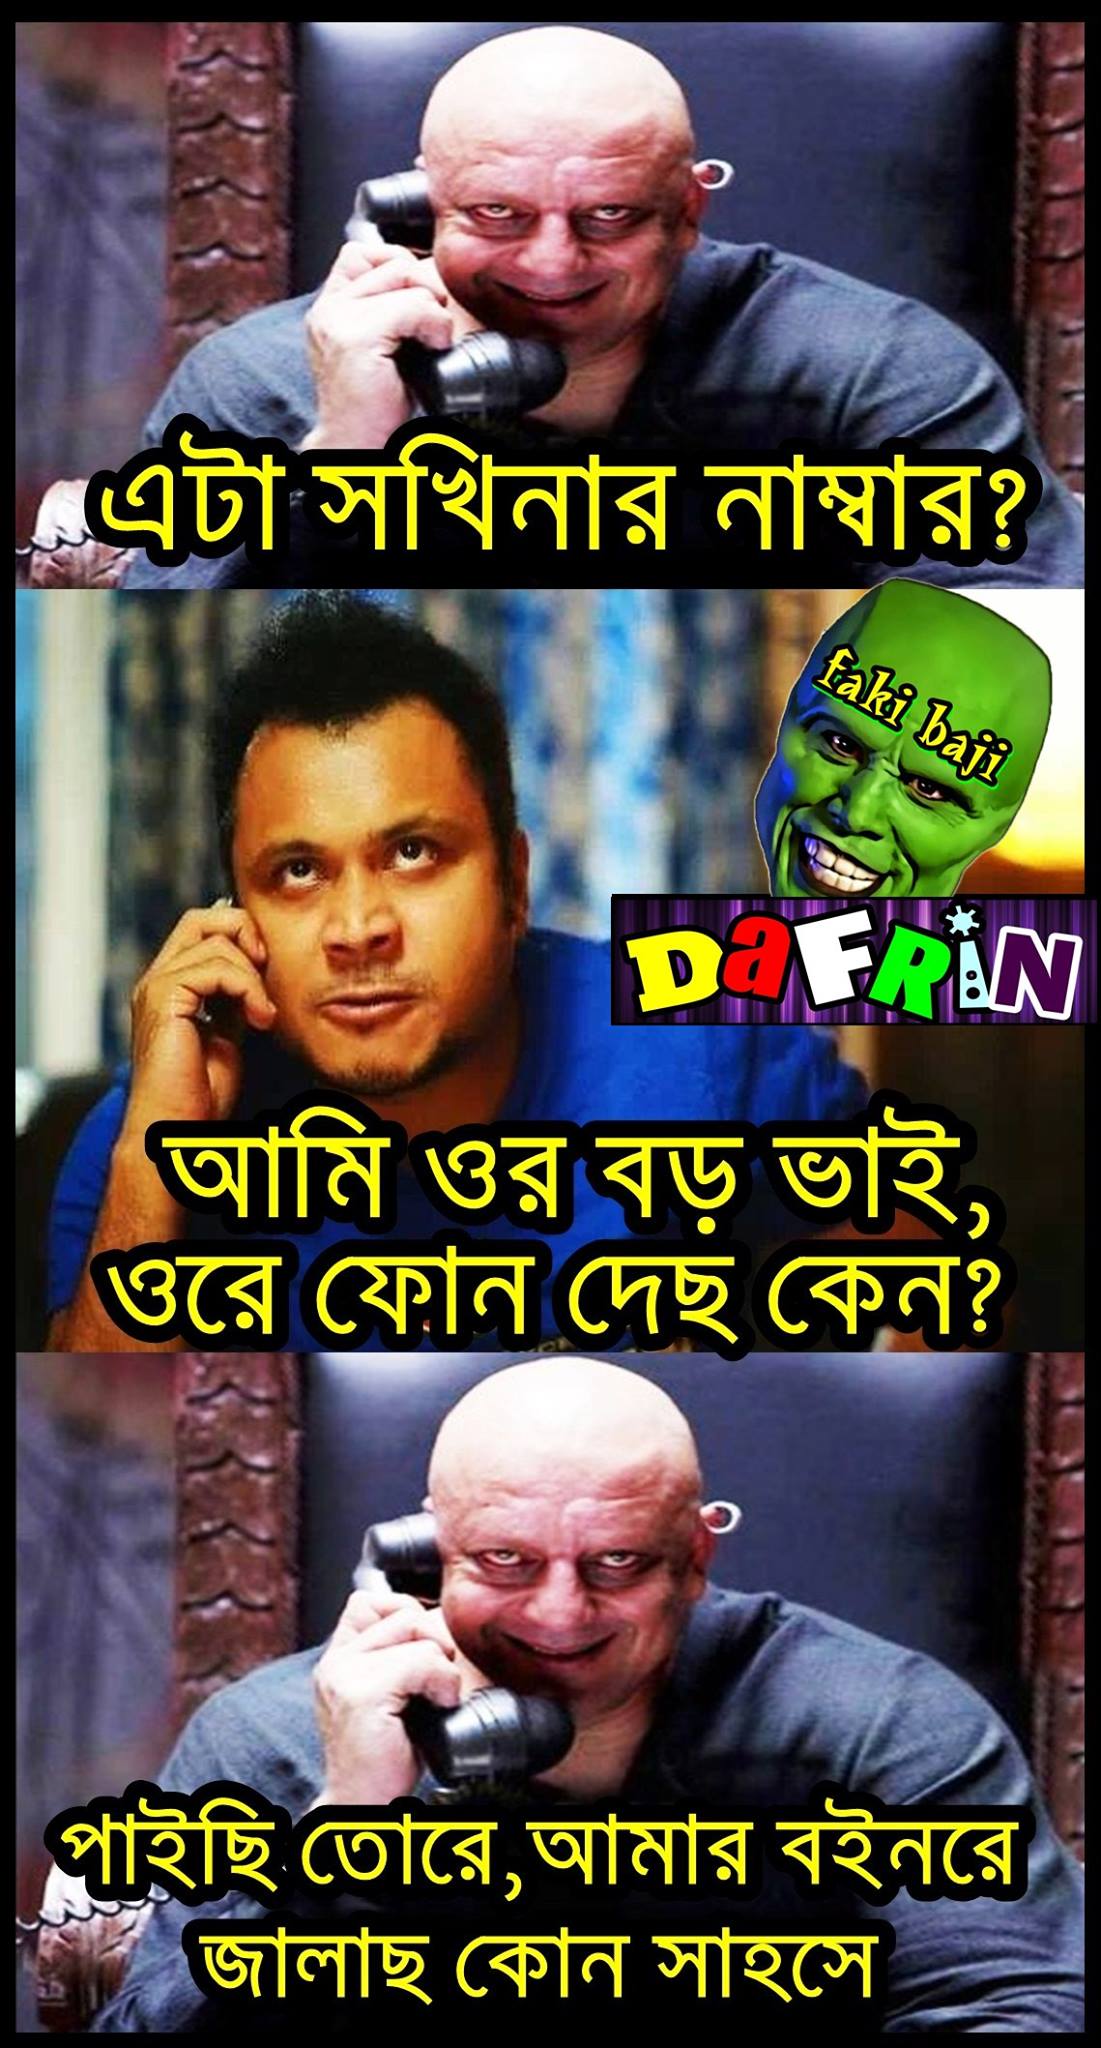
Caption: এটা সখিনার নাম্বার?  আমি ওর বড় ভাই ওরে ফোন দেছ কেন?  পাইছি তোরে আমার বইনরে জালাছ কোন সাহসে
Label: hate